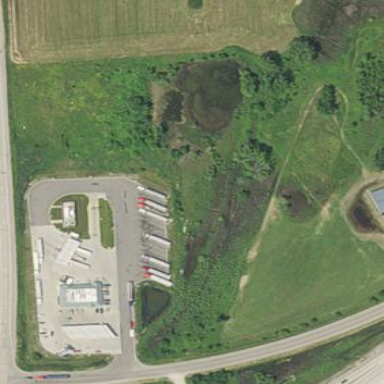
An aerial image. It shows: Fuel station.